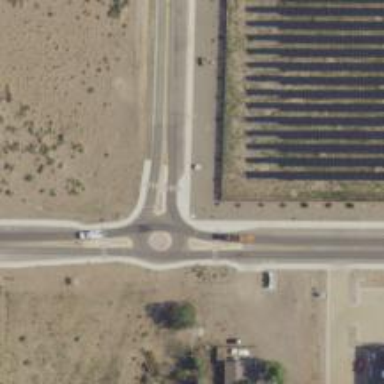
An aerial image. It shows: Marked crossing on footway.